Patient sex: F
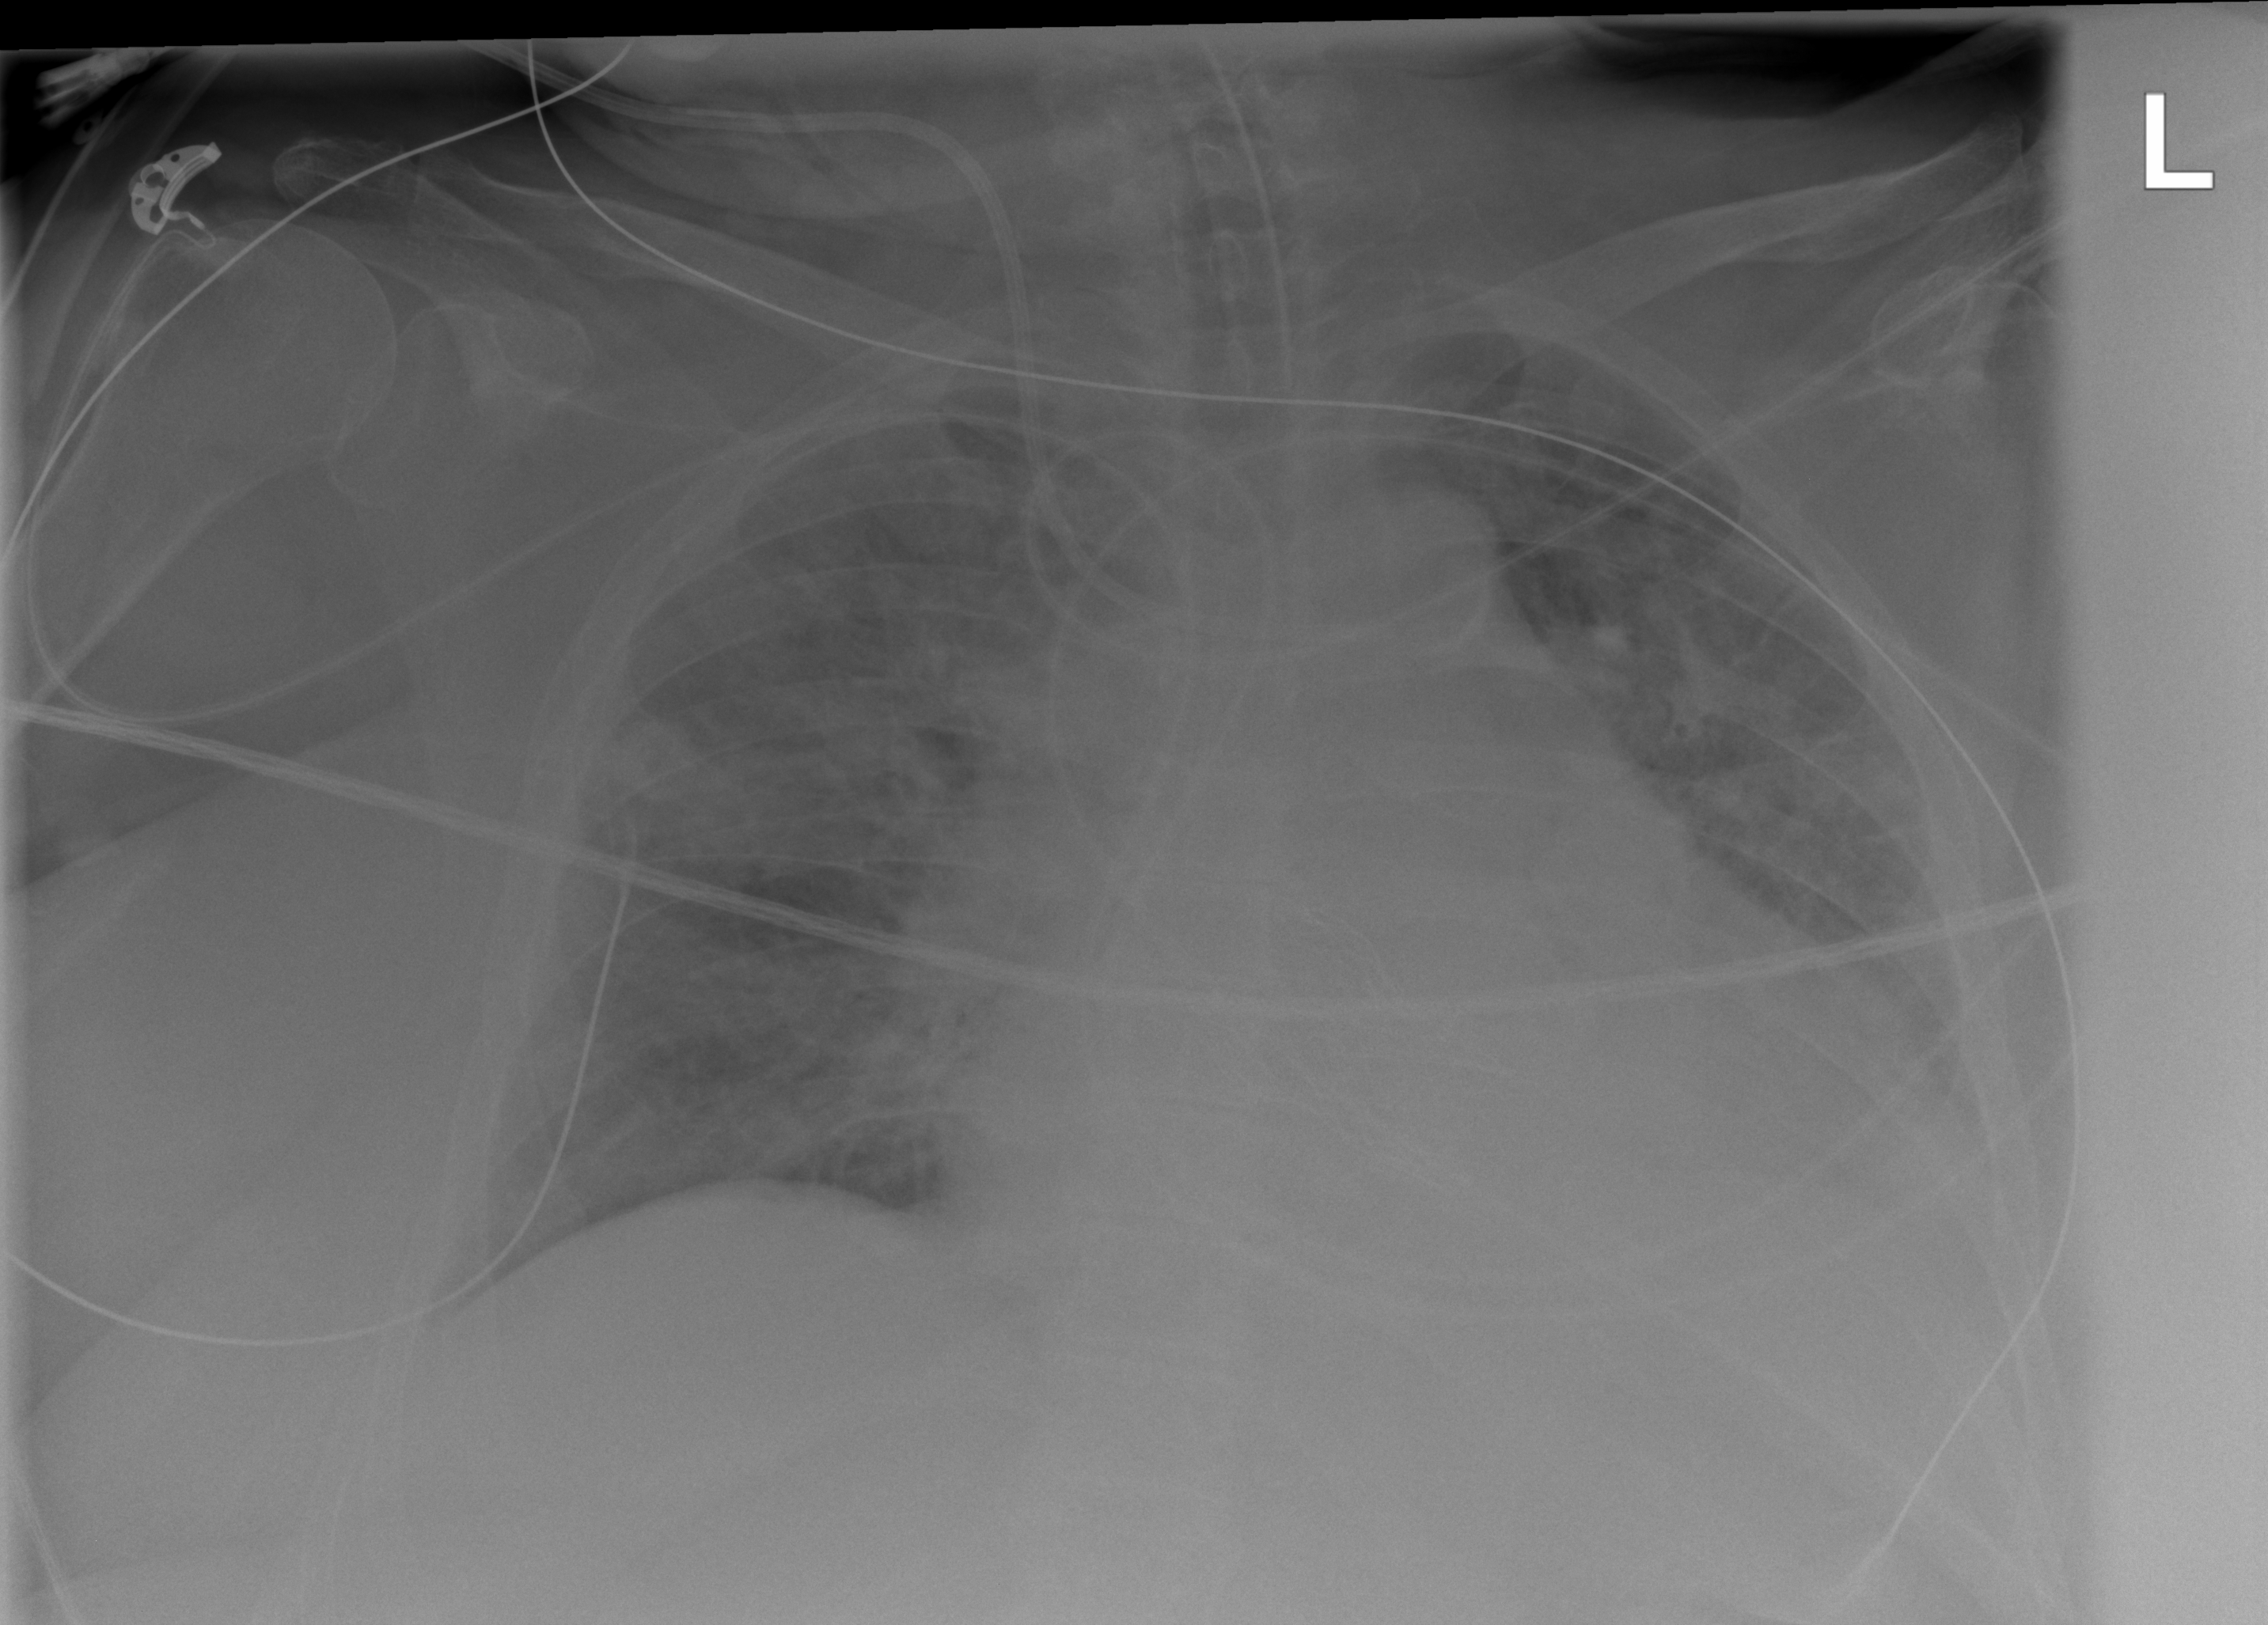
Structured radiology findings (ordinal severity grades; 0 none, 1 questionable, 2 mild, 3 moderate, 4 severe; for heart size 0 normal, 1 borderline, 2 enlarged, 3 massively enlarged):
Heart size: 2
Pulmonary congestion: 2
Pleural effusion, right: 0
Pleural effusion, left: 2
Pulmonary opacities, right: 2
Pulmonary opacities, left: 2
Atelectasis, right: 2
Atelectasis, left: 2